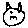
Label: cat